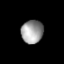
Tissue: lung
Cell type: Epithelial cells
Senescence score: 0.2423
Nuclear area (px): 500
Mean DAPI intensity: 155.782